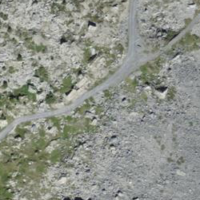
EUNIS habitat code: 48
Species observed at this site:
Oenanthe oenanthe
Lophophanes cristatus
Accipiter gentilis
Troglodytes troglodytes
Anthus spinoletta
Pyrrhula pyrrhula
Prunella modularis
Turdus viscivorus
Fringilla coelebs
Turdus torquatus
Sylvia atricapilla
Turdus merula
Phylloscopus collybita
Carduelis citrinella
Phoenicurus ochruros
Regulus regulus
Nucifraga caryocatactes
Corvus corax
Delichon urbicum
Periparus ater